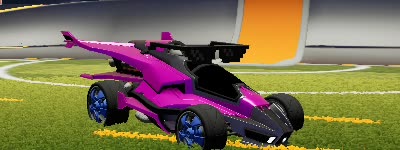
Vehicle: aftershock